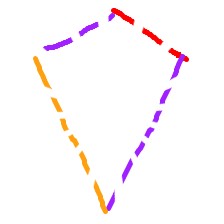
Shape: kite